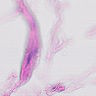
Metastatic tissue present: no